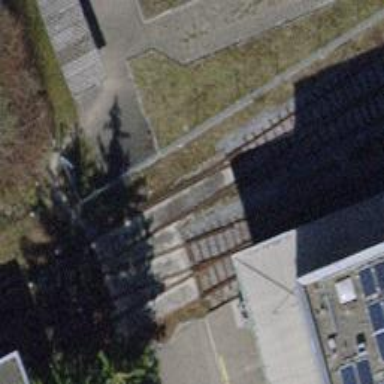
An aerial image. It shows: Single-track spur railway line.